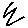
Label: zigzag